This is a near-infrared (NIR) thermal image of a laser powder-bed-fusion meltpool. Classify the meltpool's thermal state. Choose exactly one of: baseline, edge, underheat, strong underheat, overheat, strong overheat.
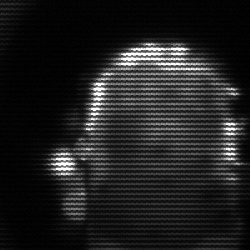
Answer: baseline